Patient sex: F
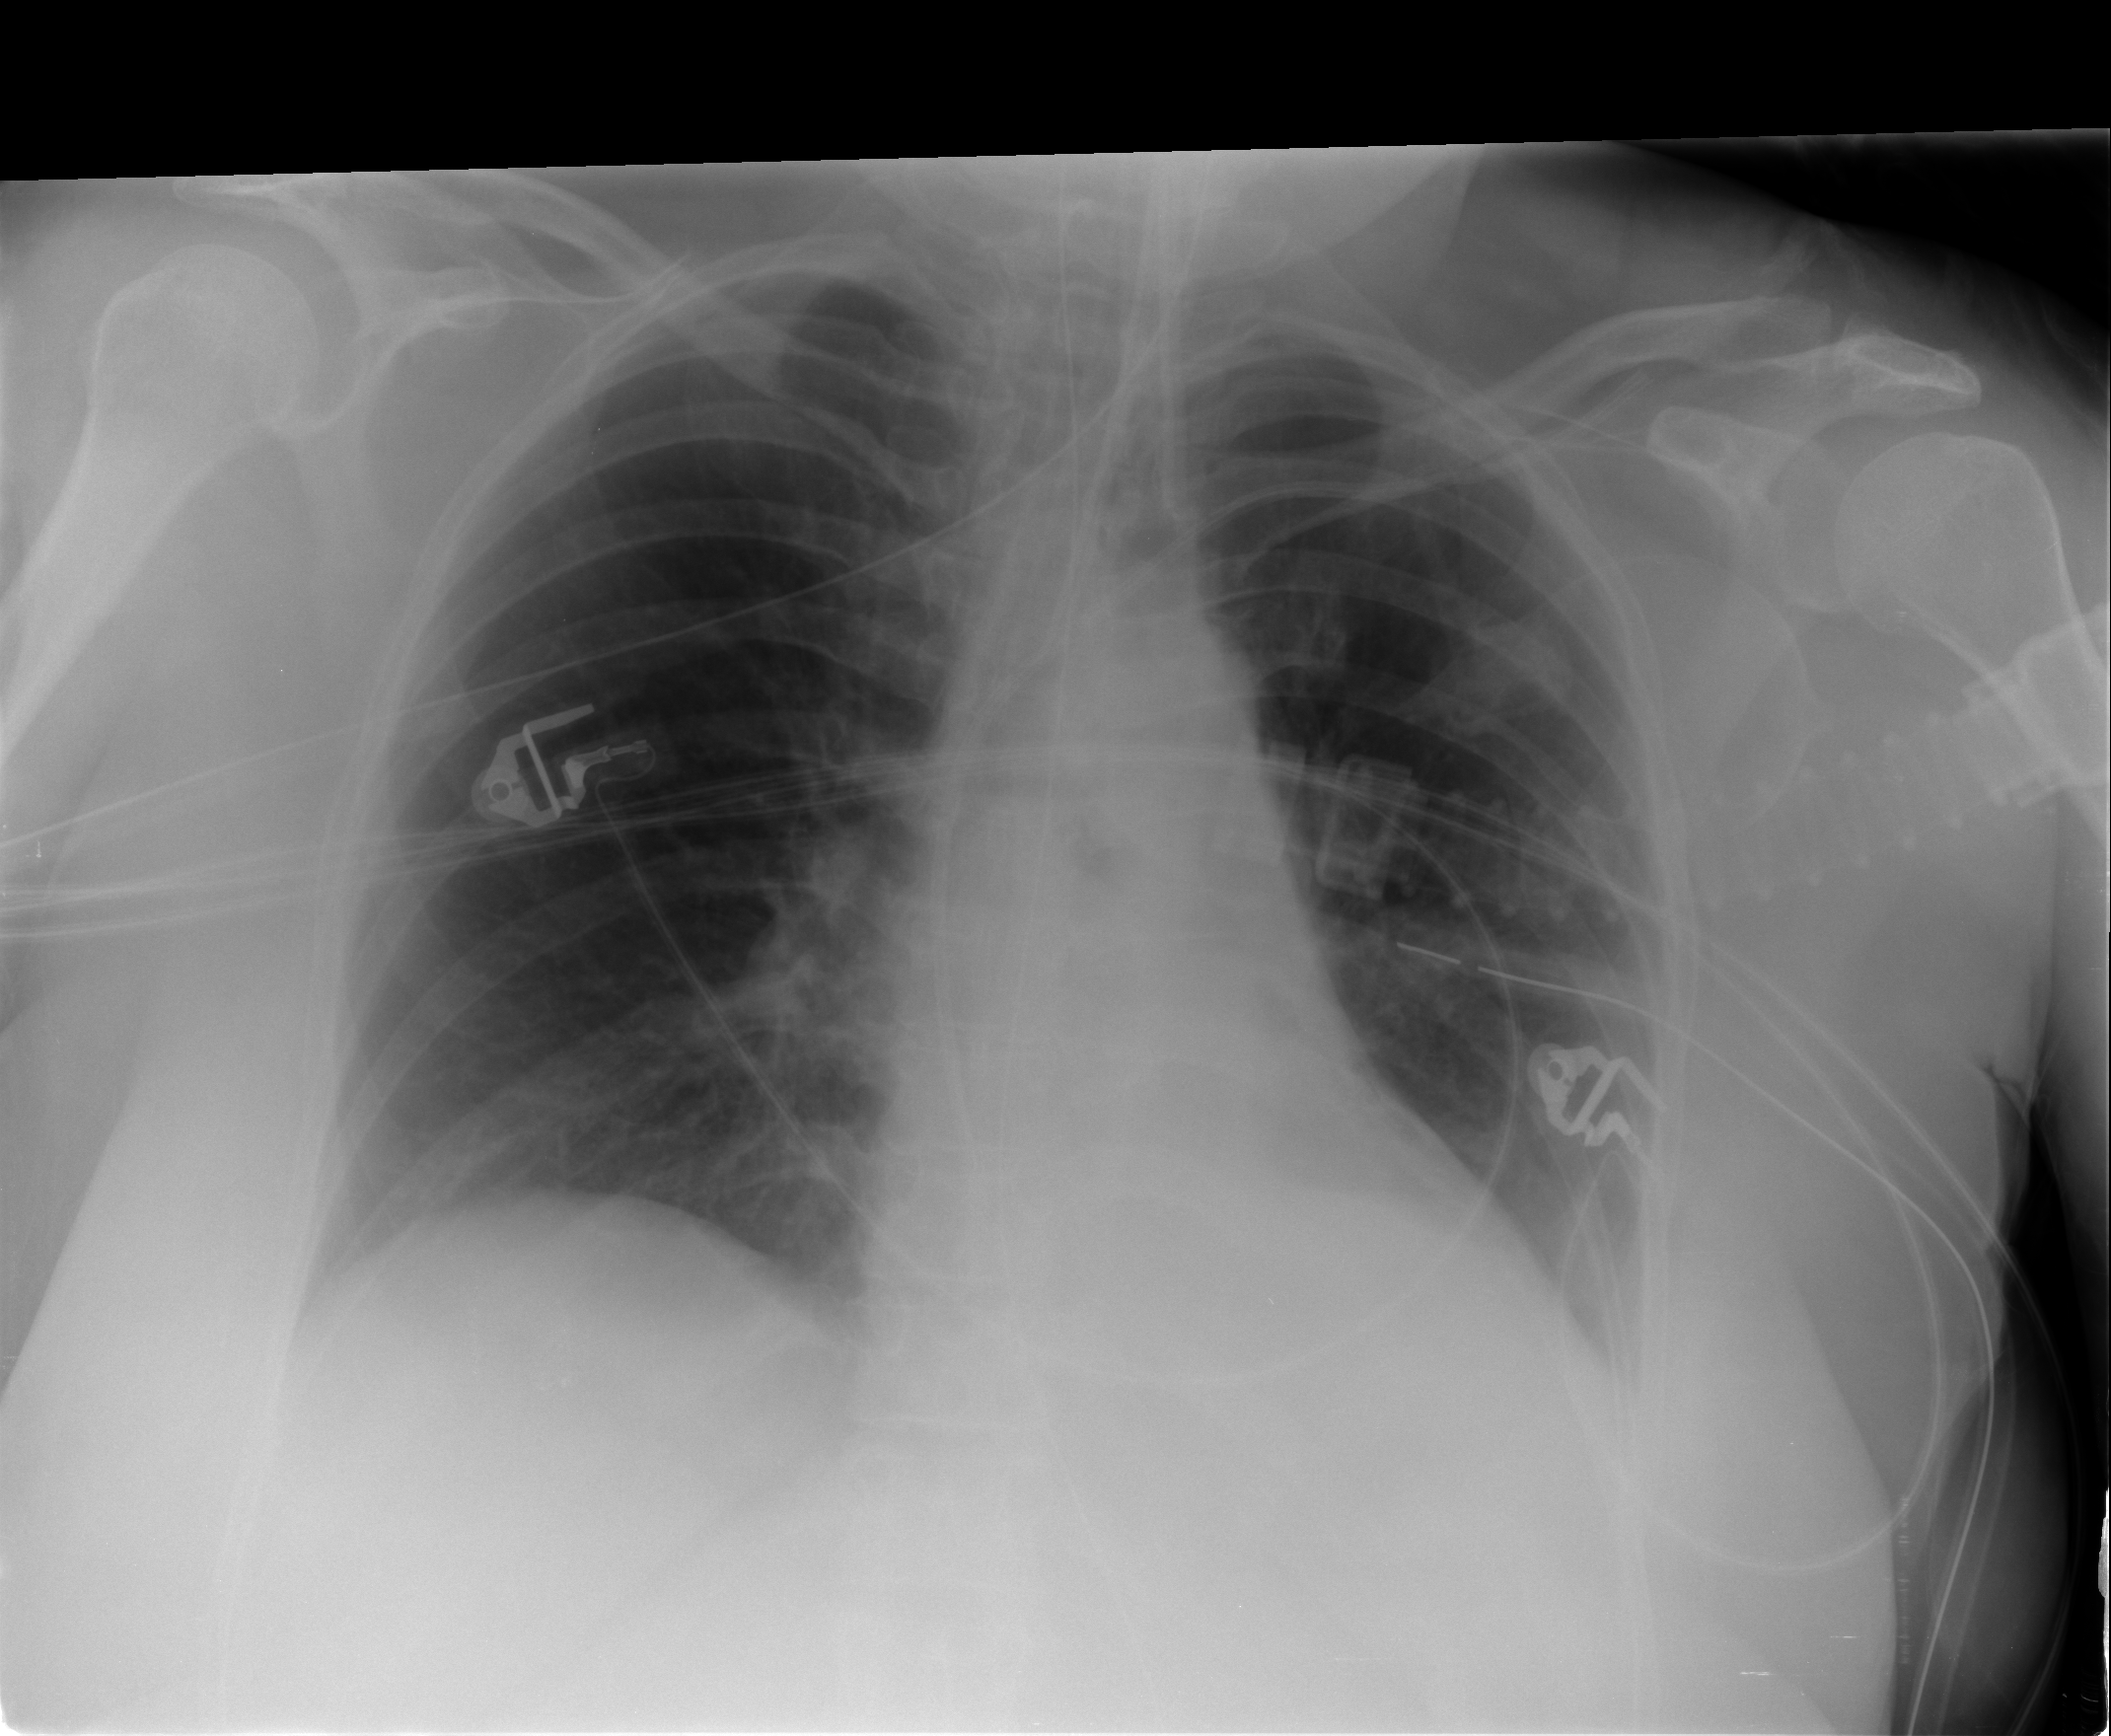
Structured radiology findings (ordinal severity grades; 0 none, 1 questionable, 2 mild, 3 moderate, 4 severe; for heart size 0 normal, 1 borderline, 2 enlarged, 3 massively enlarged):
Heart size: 0
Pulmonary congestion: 0
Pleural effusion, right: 2
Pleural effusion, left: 2
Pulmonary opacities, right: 0
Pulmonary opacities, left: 0
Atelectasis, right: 1
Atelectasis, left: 0